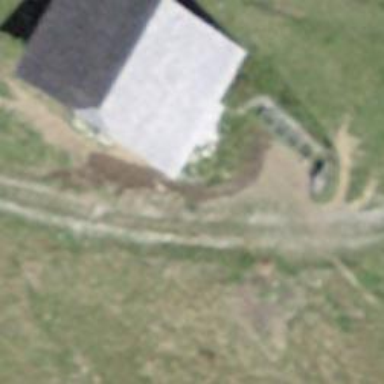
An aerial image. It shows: Farm auxiliary building.